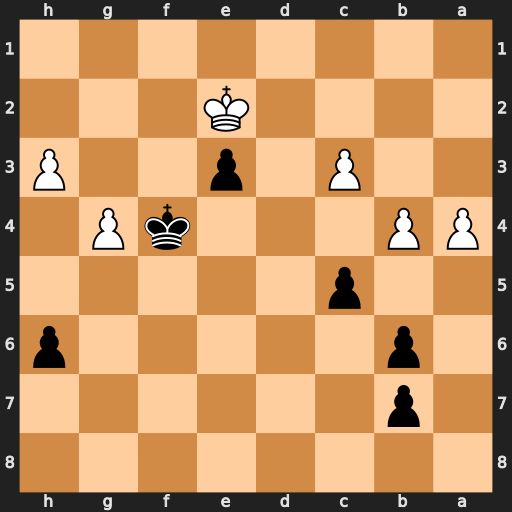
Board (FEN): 8/1p6/1p5p/2p5/PP3kP1/2P1p2P/4K3/8
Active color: b
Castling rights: -
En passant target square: -
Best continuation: b5 axb5 cxb4 cxb4 b6 h4 Kxg4